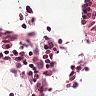
Metastatic tissue present: no